Question: What is the value of the measurement in the image?
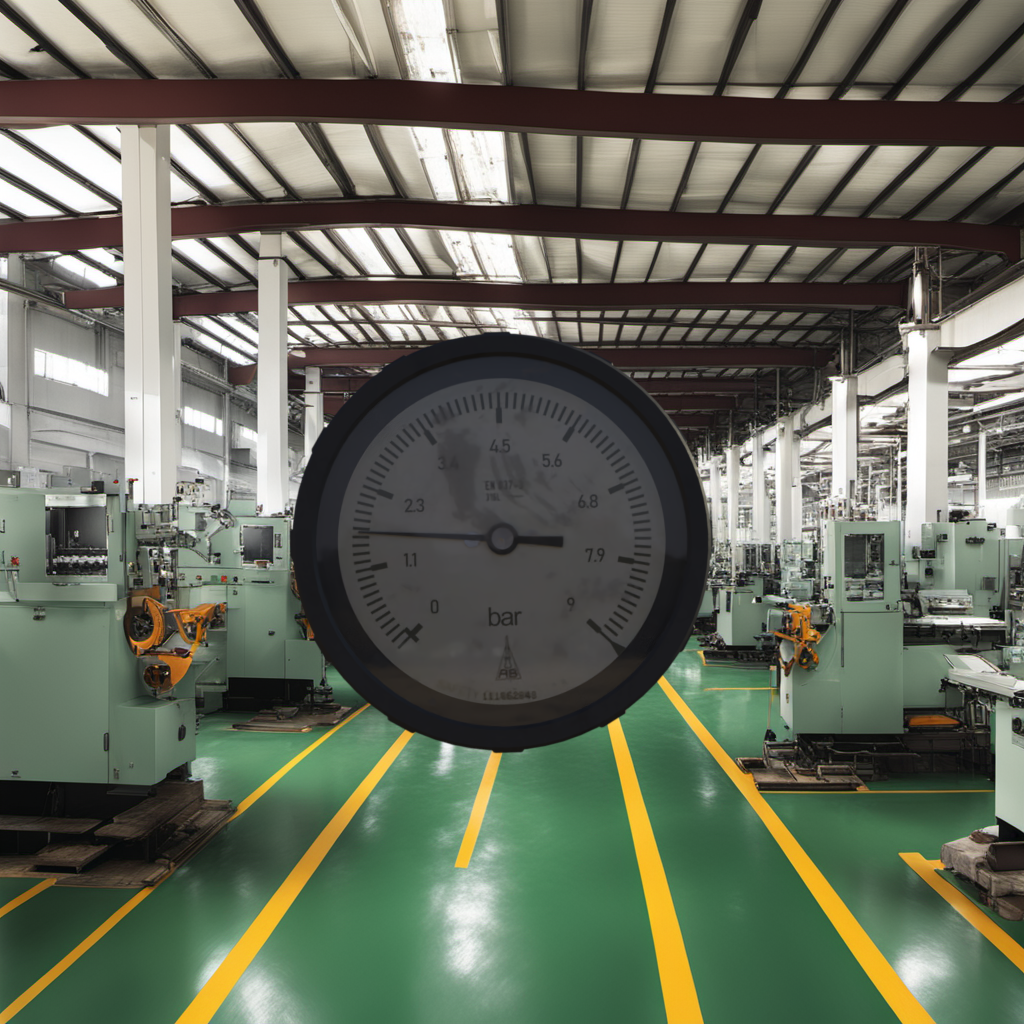
Answer: The result is 1.66
Question: What is the value range of the measurement in the image?
Answer: The range is from 0 to 9
Question: What is the minimum and maximum value of the measurement shown in the image?
Answer: The minimum value is 0 and the maximum value is 9